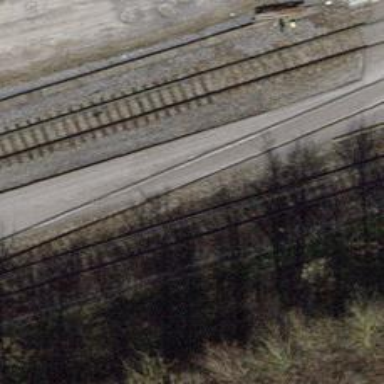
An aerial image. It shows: Siding railway line with electrified contact line for the trains.